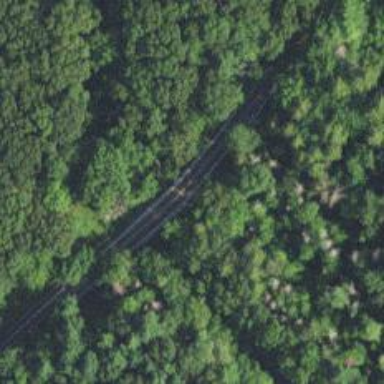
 designed for transporting lumber from the sawmill to the farmstand along the same road."